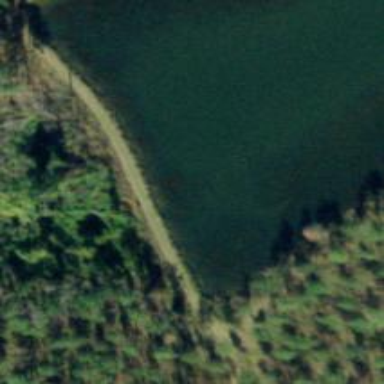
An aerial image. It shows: Dam along waterway.